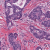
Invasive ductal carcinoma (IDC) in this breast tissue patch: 1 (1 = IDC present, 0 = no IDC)